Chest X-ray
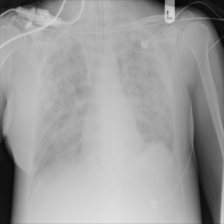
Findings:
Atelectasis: negative
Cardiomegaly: negative
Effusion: negative
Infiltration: positive
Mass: negative
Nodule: negative
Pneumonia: negative
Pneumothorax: negative
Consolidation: negative
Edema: negative
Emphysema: negative
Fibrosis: negative
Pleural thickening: negative
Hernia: negative